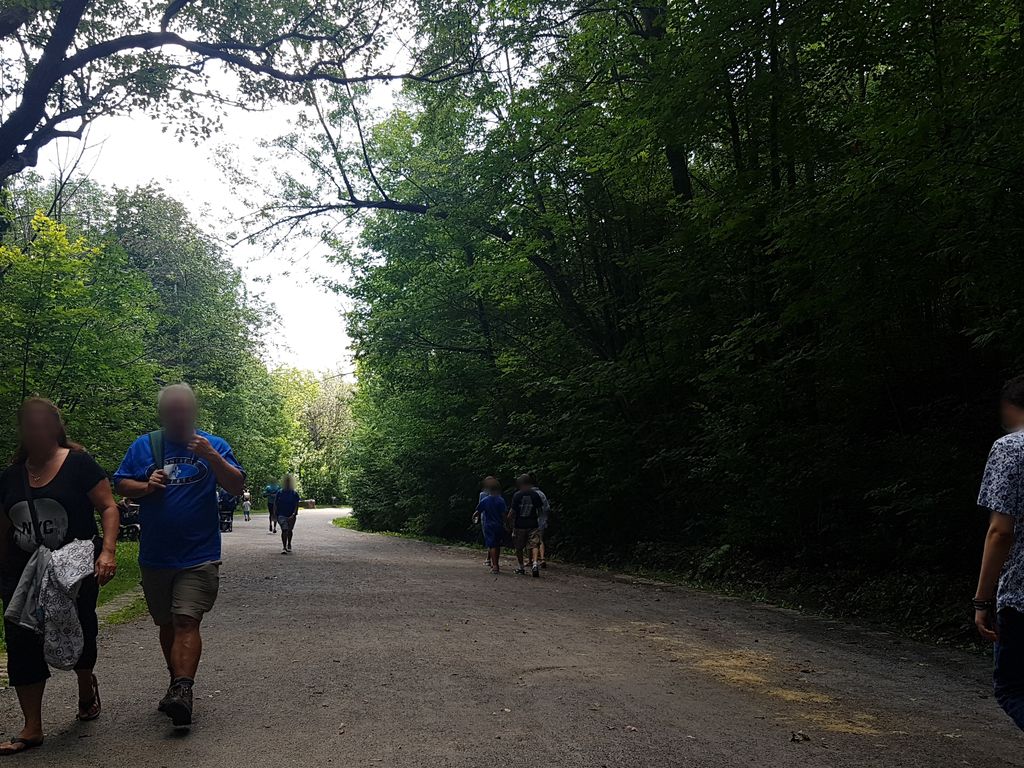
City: montreal